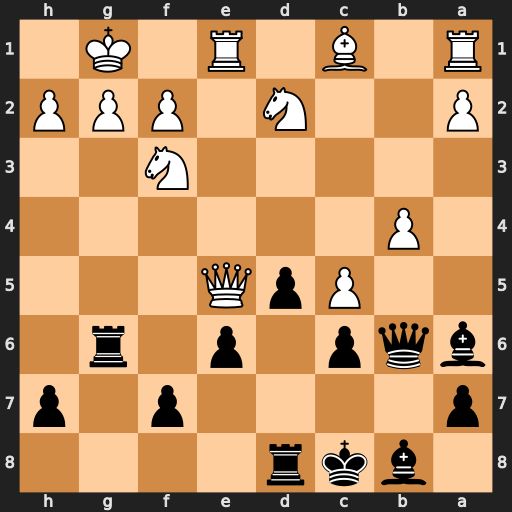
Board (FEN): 1bkr4/p4p1p/bqp1p1r1/2PpQ3/1P6/5N2/P2N1PPP/R1B1R1K1
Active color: b
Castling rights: -
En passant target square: -
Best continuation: Bxe5 cxb6 Bxa1